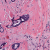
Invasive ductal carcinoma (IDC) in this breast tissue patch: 1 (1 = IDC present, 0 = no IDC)